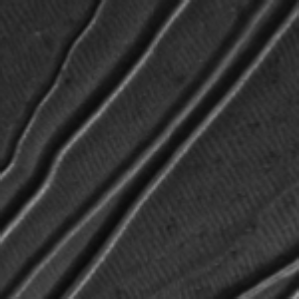
Label: frost